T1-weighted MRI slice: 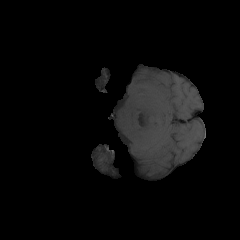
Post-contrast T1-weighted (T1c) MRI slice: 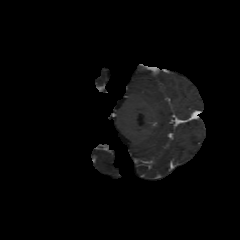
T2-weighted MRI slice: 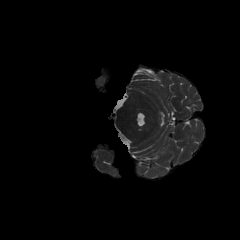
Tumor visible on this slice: no